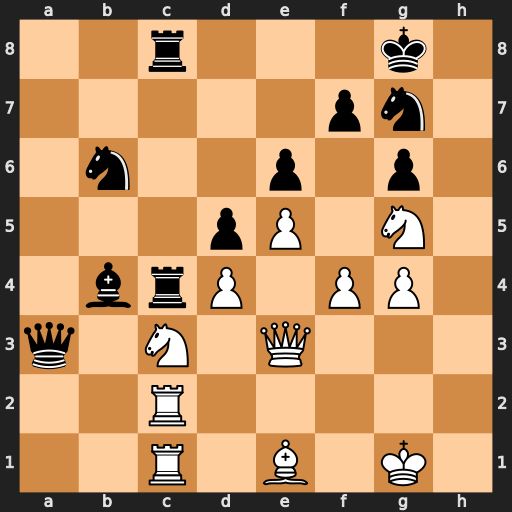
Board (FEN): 2r3k1/5pn1/1n2p1p1/3pP1N1/1brP1PP1/q1N1Q3/2R5/2R1B1K1
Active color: w
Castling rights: -
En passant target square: -
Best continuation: Qh3 Bxc3 Bxc3 Rxc3 Rxc3 Rxc3 Qxc3 Qxc3 Rxc3